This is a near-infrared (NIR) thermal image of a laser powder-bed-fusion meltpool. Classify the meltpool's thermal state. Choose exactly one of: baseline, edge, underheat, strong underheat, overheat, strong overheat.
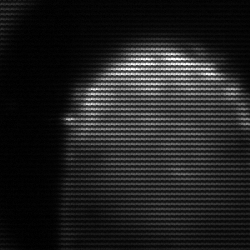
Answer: edge